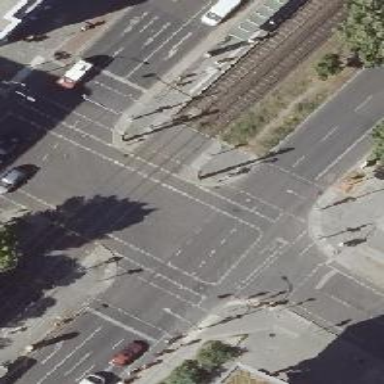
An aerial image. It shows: Tram crossing on the railway.